Question: i'm working on a split scrolling site with two columns. And it's working great, but there is one problem i can't seem to solve. It's when i stop scrolling and the columns are positioned like this:

They need to automatically position themselves next to each other, so the user gets to see the full nicely aligned image. Now i've tried using Jquery Inview:
'''
$('.content:nth-child(2)').one('inview', function (event, visible) { // i know the selector is wrong just for example purposes
if (visible == true) {
$('col.left').css( "top", "0" );
} else {
// element has gone out of viewport
}
});
'''
But that doesn't seem to do the trick.. Using inview is probably the wrong way to go anyway. Now i have tried googling a solution but i can't seem to be able to find anything that does the trick. Does anyone know a plugin that does this for me? Or if someone can point me in the right direction that would be awesome.
<URL>
Thanks in advance
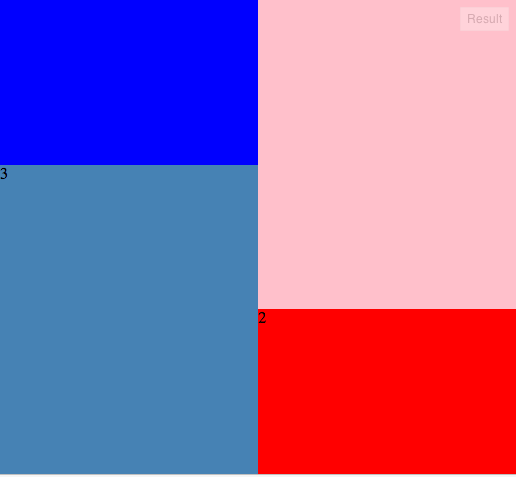
Answer: You could call a function to align the left and right after the user has completed scrolling. This example assumes the left and right columns are the same (as in your example).
'''
...
$(window).scroll(function () {
$('.right').css('top', (top + $(window).scrollTop()) + 'px');
clearTimeout(t);
t = setTimeout(function(){scrollend();},200);
});
function scrollend(){
//console.log("scrollend");
clearTimeout(t);
$('.right').css('top', (0 - $(window).scrollTop()) + 'px');
}
...
'''
E.G: <URL>